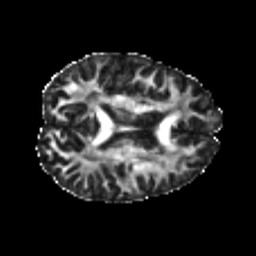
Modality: FA
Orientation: axial
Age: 20
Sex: female
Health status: healthy
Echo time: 0.074 s